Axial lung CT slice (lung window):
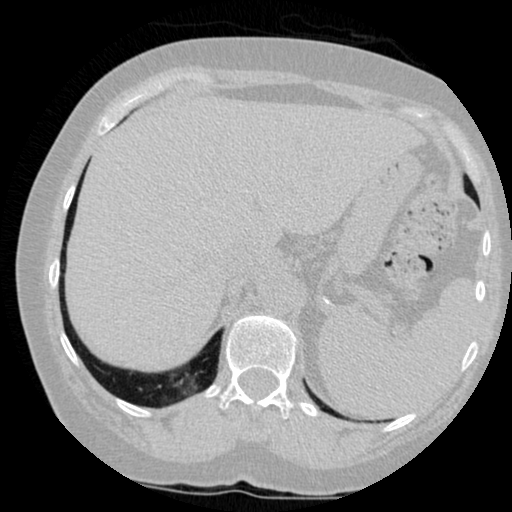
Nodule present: no